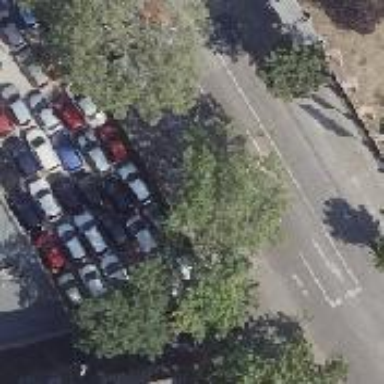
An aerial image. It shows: Deciduous broadleaved tree. There is parking obstacle nearby.